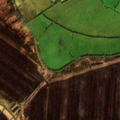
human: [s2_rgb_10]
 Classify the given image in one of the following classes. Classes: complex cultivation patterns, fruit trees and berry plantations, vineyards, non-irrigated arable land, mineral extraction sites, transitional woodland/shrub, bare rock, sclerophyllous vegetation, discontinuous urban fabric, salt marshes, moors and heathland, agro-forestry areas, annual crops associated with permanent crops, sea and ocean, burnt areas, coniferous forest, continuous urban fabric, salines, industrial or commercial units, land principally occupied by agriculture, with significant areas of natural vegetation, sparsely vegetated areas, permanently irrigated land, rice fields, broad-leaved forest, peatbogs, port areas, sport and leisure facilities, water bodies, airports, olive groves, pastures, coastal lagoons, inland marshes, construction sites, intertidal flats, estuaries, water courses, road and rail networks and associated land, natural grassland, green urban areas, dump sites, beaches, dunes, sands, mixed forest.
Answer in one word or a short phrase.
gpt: pastures, land principally occupied by agriculture, with significant areas of natural vegetation, peatbogs